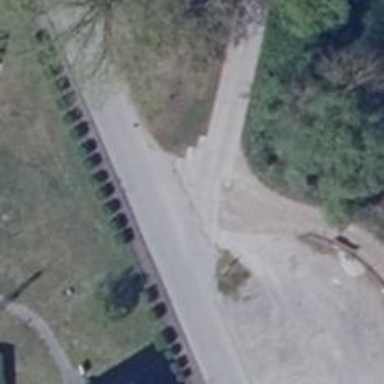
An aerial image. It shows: Residential road surfaced with concrete plates.